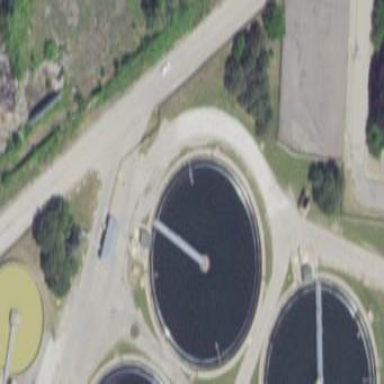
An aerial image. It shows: Body of wastewater.